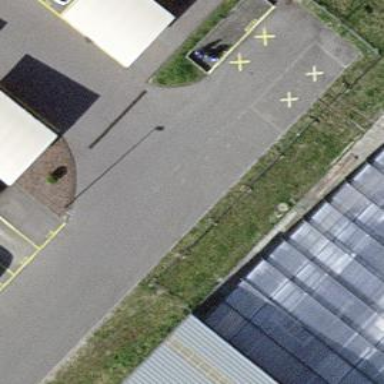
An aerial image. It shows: Asphalt driveway for service vehicles.